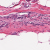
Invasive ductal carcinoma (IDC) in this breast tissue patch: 0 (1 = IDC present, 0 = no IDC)